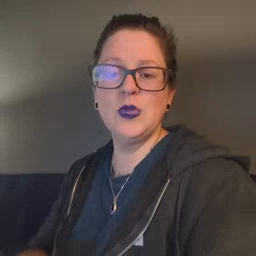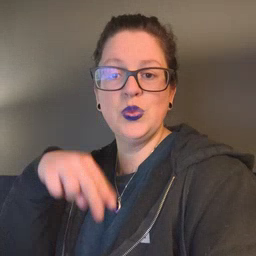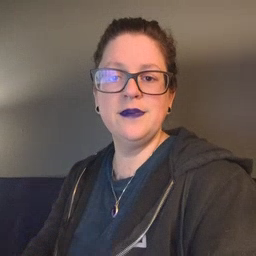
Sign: read